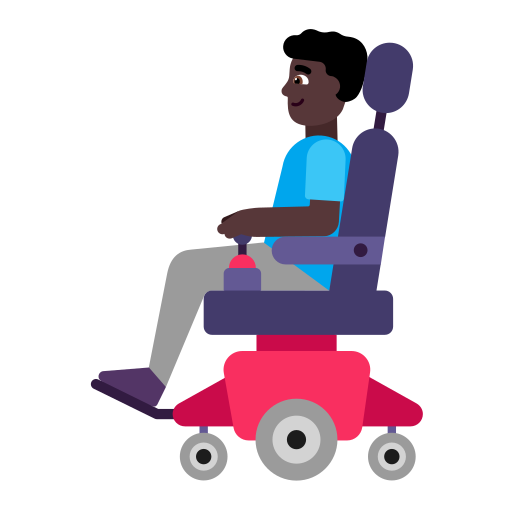
man in motorized wheelchair flat dark